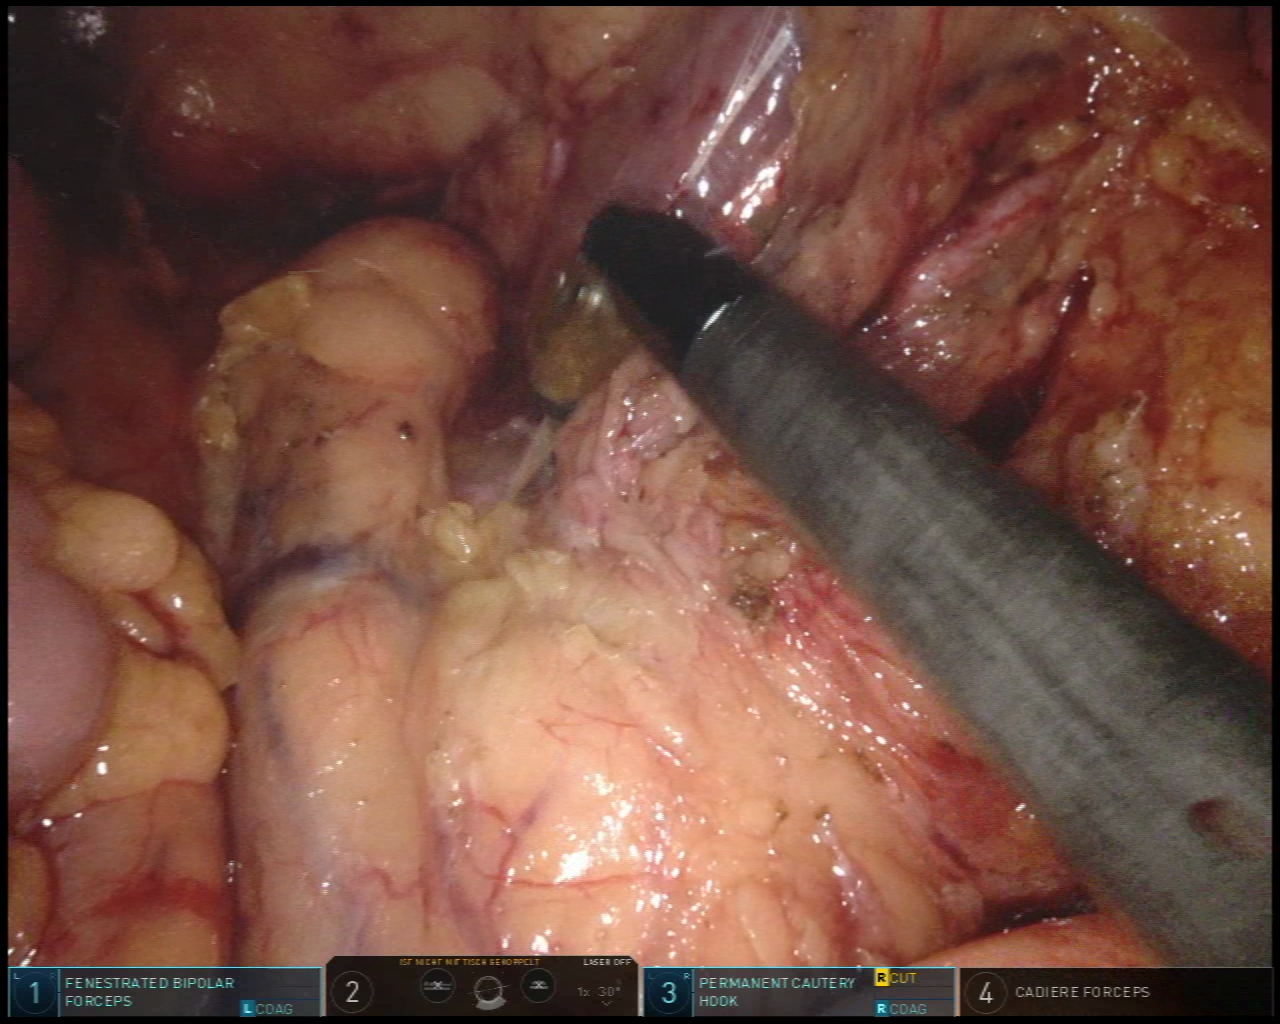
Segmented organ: ureter
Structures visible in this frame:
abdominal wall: no
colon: yes
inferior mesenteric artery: no
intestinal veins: no
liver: no
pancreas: no
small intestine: no
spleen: no
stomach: no
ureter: yes
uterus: no
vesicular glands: no